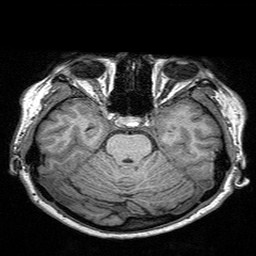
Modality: T1w
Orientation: coronal
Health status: ill
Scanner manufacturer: siemens
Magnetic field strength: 3 T
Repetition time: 2.3 s
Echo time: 0.00298 s